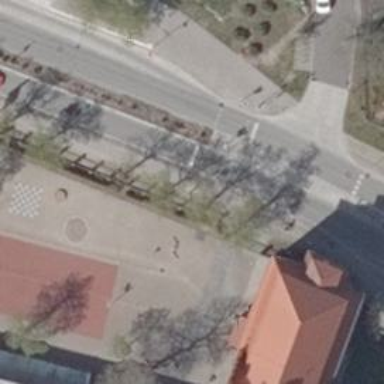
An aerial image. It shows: Crossing with traffic signals and pedestrian island.